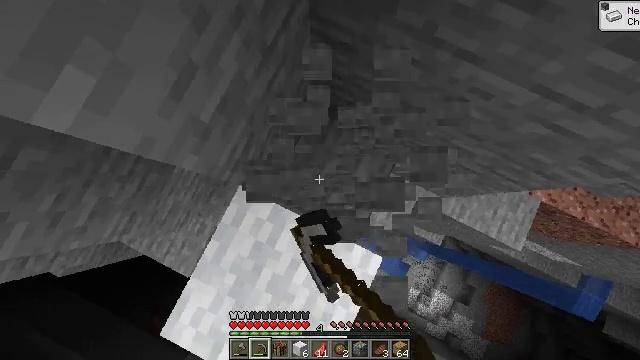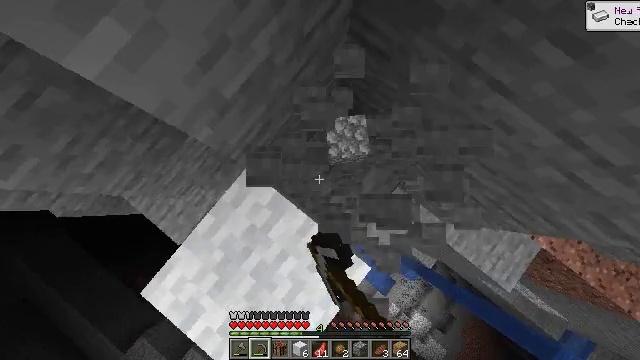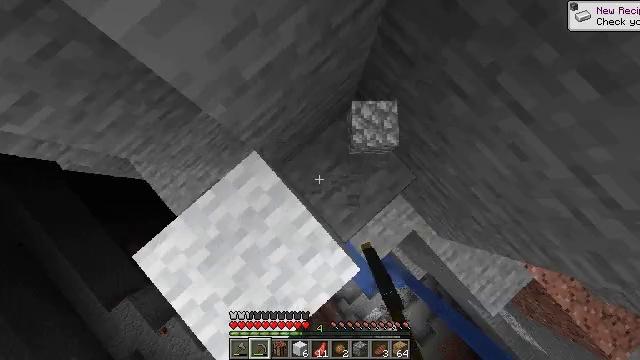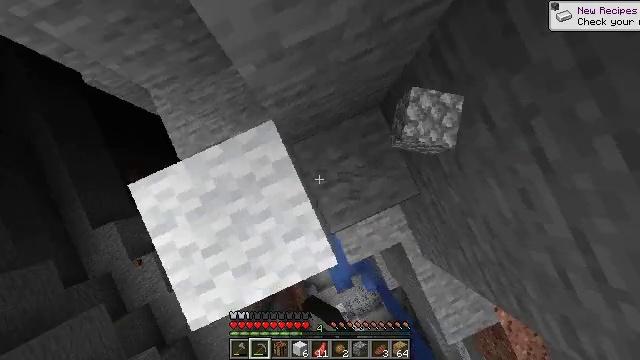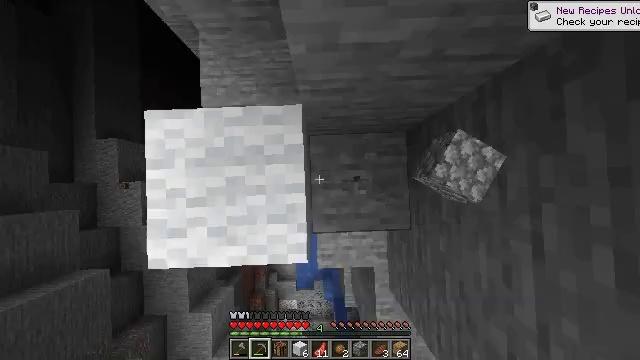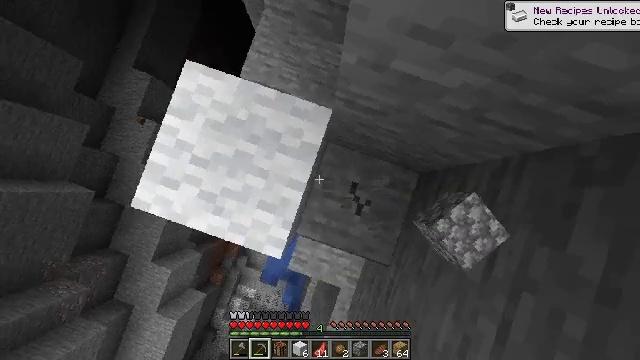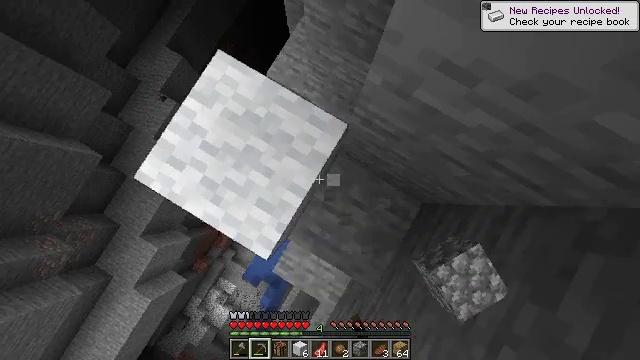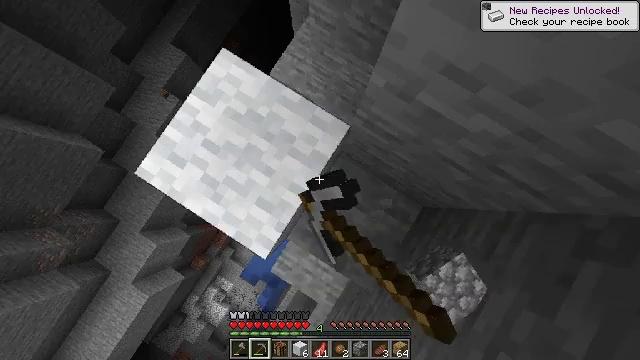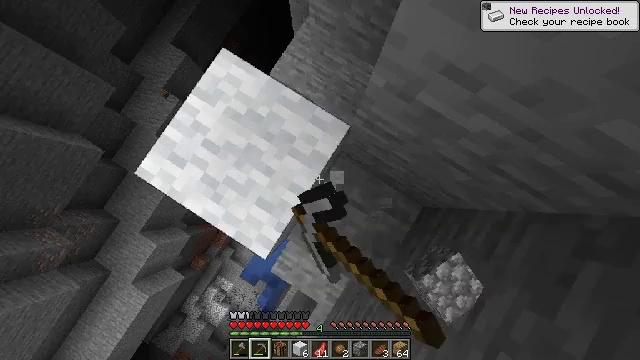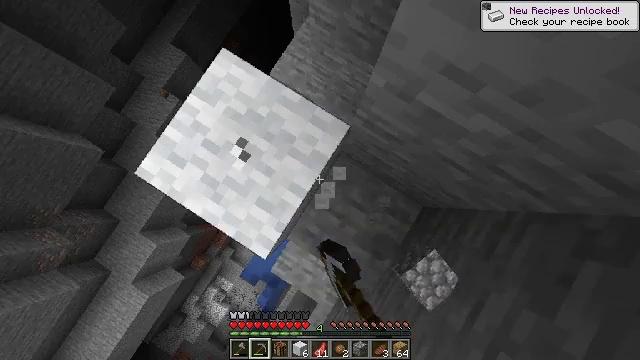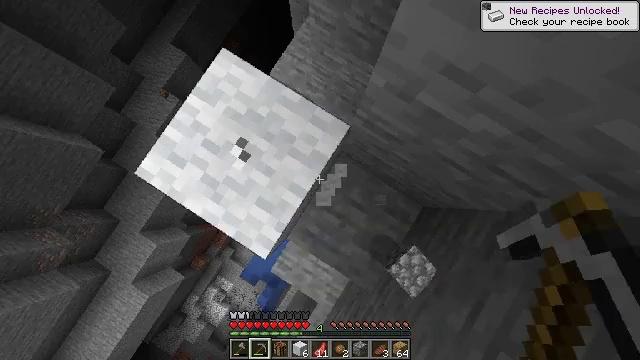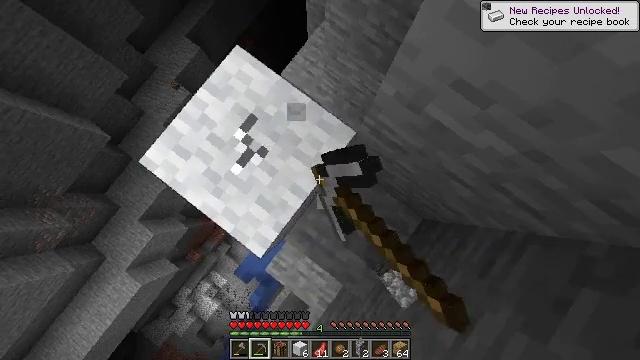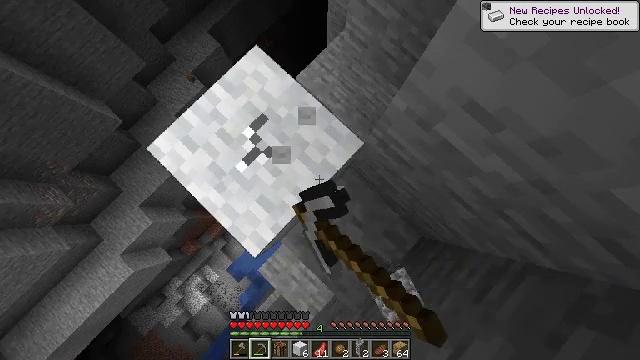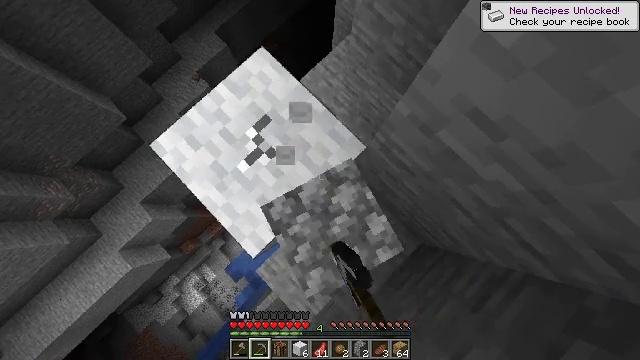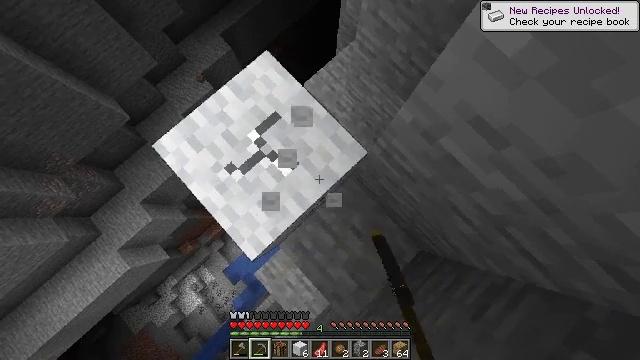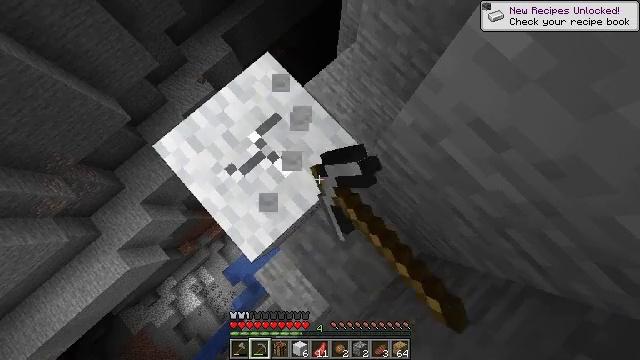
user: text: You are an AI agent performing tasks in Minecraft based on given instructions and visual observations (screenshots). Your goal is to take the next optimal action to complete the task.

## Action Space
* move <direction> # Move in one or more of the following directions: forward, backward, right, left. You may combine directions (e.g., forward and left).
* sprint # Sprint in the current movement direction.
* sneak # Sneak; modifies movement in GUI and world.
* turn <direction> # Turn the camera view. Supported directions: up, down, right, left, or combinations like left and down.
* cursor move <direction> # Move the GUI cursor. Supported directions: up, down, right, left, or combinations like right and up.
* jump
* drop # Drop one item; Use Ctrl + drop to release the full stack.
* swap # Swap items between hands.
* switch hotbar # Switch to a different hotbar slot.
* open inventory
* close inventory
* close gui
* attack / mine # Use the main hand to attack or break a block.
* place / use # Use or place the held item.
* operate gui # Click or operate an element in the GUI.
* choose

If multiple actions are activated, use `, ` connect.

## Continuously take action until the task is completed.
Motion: motion action
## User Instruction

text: Retrieve white wool from a structure.
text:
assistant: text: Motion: turn left, attack / mine
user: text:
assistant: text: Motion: turn left and down, attack / mine
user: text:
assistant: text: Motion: turn left and down, attack / mine
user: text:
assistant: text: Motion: turn left, attack / mine
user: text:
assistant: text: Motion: turn left and up, attack / mine
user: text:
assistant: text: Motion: turn left and up, attack / mine
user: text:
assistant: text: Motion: turn left, attack / mine
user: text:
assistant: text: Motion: attack / mine
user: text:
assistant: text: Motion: attack / mine
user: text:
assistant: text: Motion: attack / mine
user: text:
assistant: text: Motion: turn left, attack / mine
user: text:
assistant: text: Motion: turn left and up, attack / mine
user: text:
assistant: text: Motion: turn left, attack / mine
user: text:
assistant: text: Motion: turn left, attack / mine
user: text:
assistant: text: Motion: attack / mine
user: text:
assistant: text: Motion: attack / mine
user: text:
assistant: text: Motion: attack / mine
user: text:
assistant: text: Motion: attack / mine
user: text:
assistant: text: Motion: attack / mine
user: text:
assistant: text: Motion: attack / mine
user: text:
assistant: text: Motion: attack / mine
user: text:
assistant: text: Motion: attack / mine
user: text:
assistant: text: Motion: attack / mine
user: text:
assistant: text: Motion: turn left and up, attack / mine
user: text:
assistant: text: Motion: attack / mine
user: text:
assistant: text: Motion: attack / mine
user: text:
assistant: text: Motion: turn left and up, attack / mine
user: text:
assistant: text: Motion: turn left and up, attack / mine
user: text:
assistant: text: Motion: attack / mine
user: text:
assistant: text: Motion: attack / mine